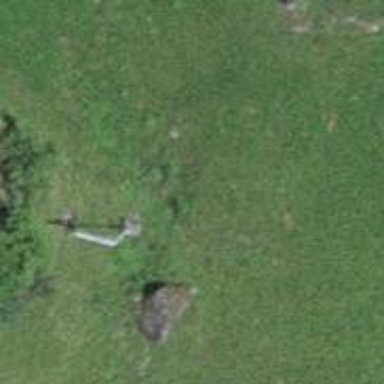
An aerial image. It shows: Pylon for aerialway.